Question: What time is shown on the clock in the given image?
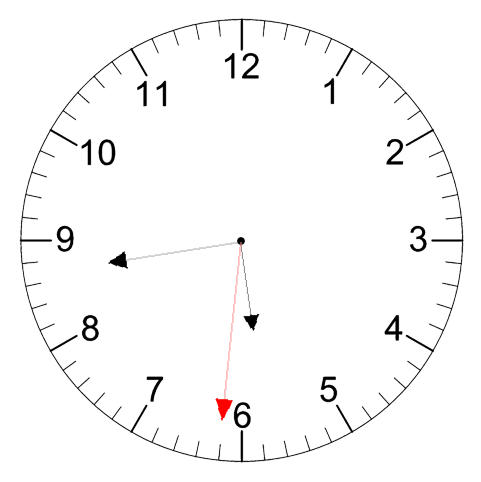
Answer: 05:43:31